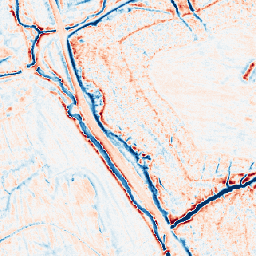
Category: edge_preserving
Decomposition family: anisotropic_diffusion
Decomposition parameters: iterations: 20
kappa: 10
gamma: 0.15
Upsampling method: area
Upsampling parameters: scale: 4
Upsampling scale: 4